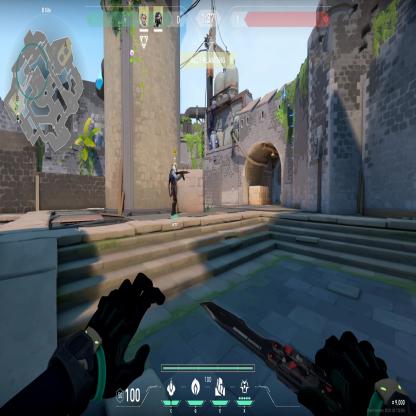
Label: teammate